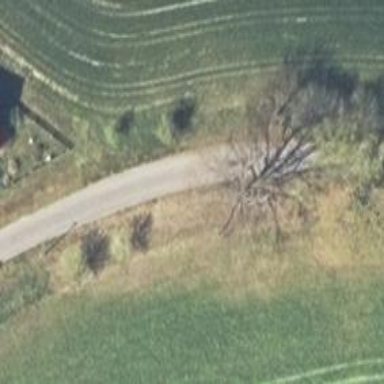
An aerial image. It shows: Deciduous broadleaved tree.